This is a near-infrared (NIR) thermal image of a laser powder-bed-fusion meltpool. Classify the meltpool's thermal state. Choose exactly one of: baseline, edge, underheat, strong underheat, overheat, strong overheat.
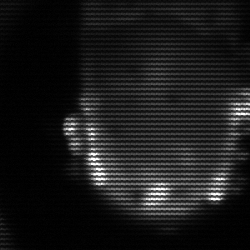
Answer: baseline